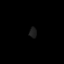
Tissue: prostate
Cell type: T cells
Senescence score: 0.3521
Nuclear area (px): 78
Mean DAPI intensity: 28.923